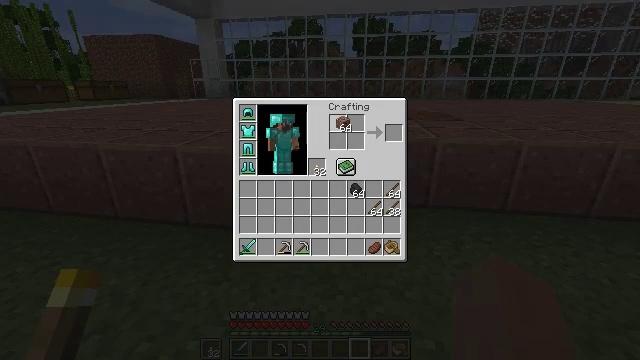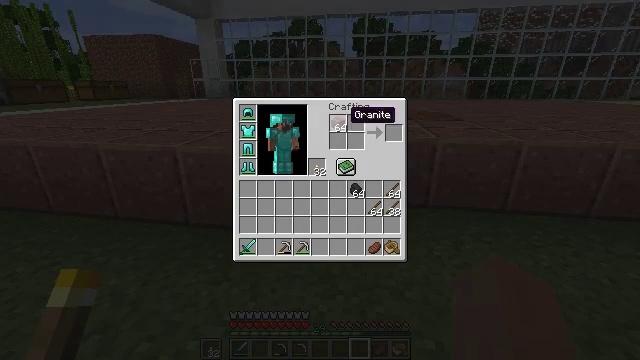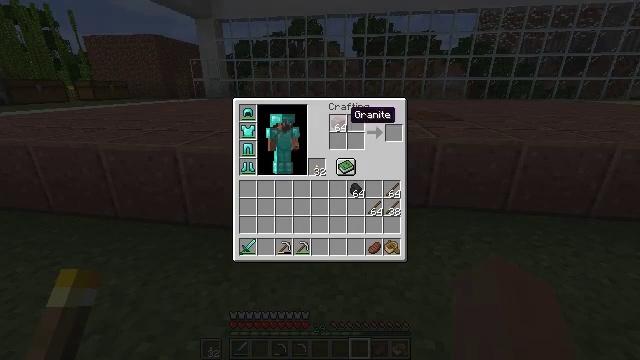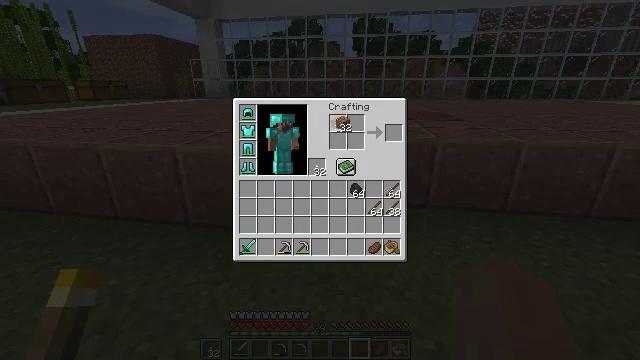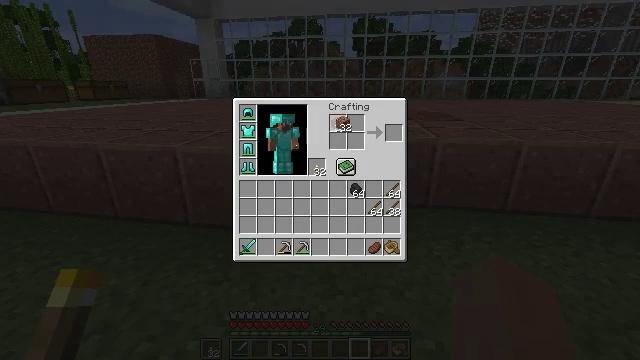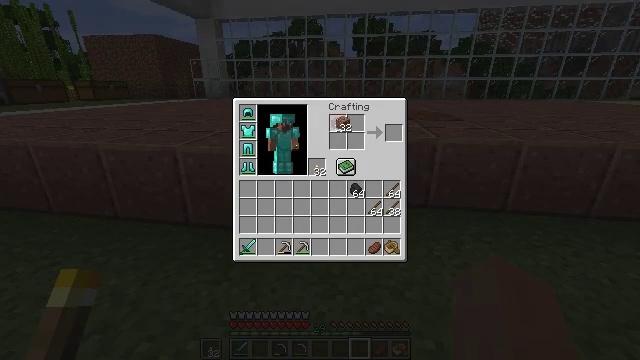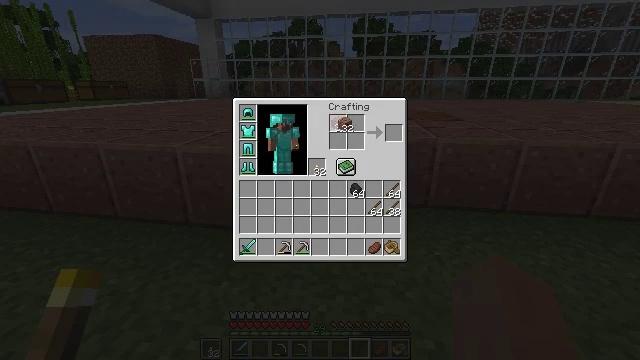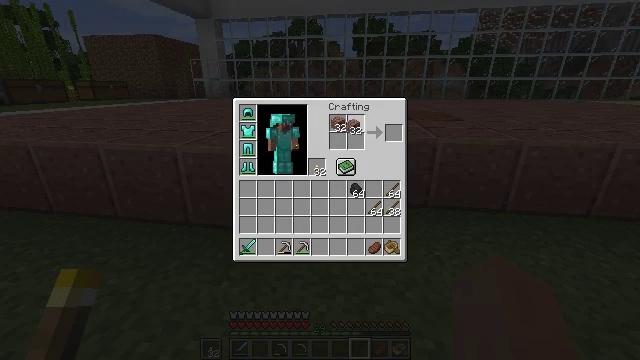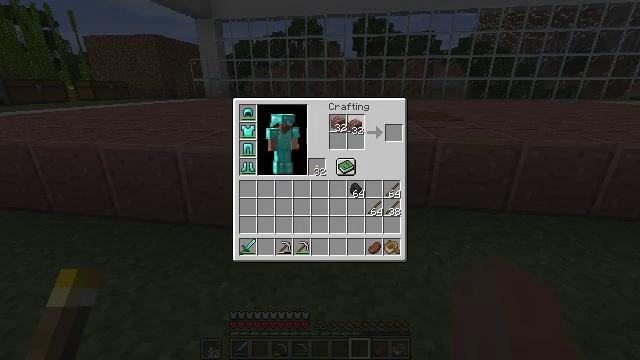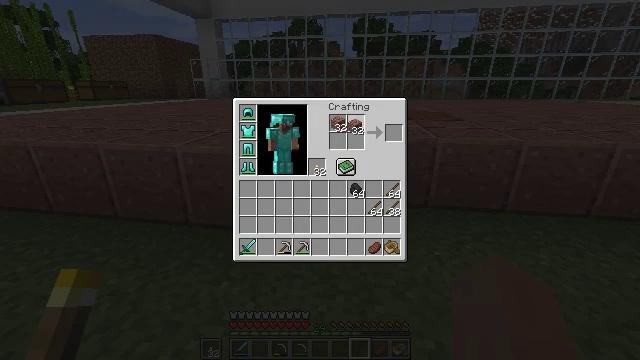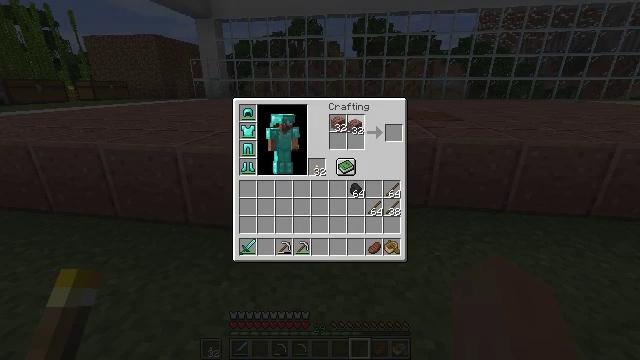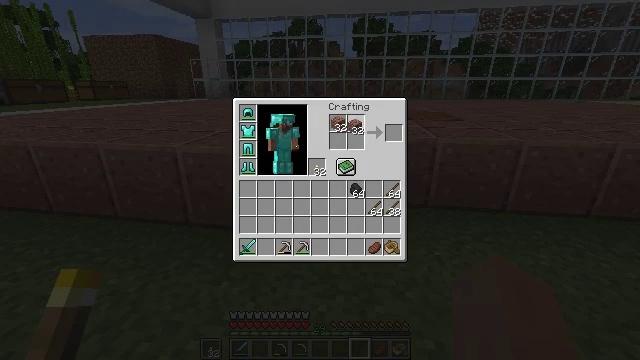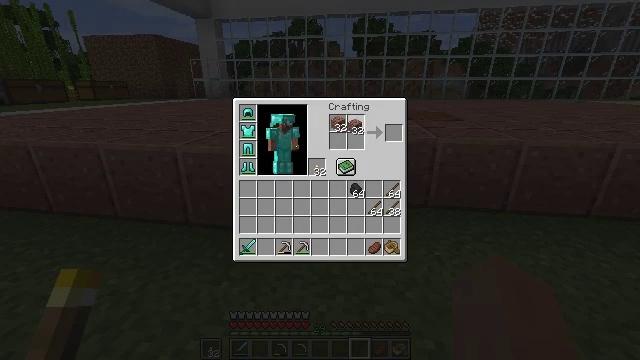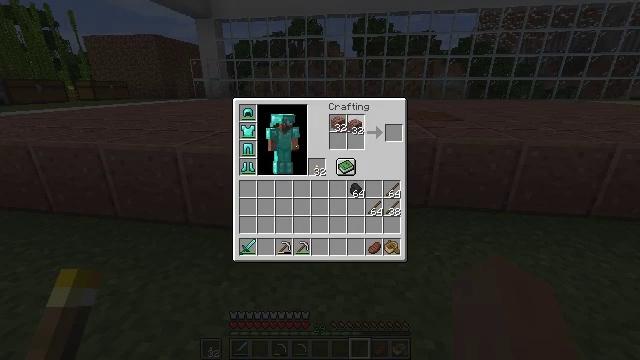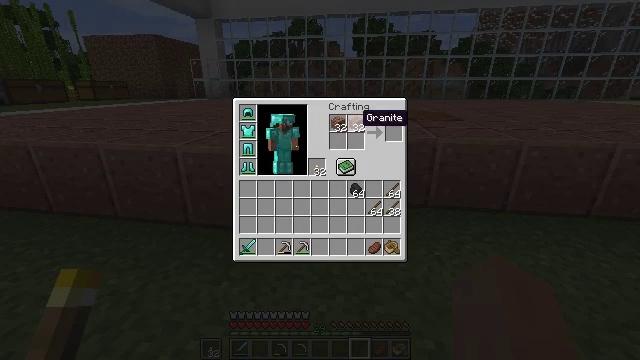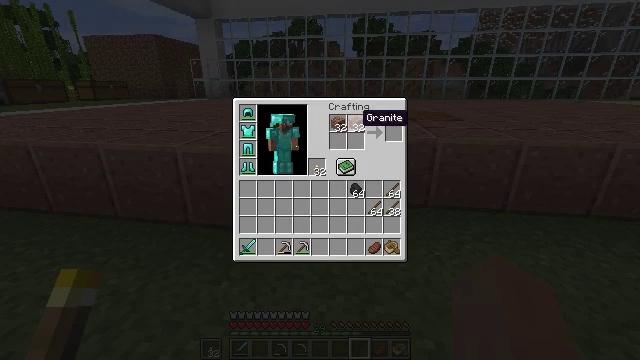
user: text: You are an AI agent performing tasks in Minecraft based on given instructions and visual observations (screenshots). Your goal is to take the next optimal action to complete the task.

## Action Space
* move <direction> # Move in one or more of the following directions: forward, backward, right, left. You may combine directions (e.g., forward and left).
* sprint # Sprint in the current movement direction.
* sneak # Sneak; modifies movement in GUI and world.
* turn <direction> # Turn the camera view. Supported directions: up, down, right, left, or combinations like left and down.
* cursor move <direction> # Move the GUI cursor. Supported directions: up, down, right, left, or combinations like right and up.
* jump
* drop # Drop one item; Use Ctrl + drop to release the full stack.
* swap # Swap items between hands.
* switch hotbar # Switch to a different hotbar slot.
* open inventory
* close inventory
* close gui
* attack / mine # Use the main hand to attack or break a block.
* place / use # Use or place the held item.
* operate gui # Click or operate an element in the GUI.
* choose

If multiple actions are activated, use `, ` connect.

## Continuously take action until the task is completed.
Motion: motion action
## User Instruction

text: Make polished granite by combining granite blocks.
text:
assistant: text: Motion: no_op
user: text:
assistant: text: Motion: no_op
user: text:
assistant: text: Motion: choose
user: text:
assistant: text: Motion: choose
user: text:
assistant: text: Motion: choose
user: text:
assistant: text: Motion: choose
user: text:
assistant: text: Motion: cursor move right
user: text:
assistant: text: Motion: no_op
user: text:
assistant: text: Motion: no_op
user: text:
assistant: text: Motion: no_op
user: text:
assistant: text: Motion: operate gui
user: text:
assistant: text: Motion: operate gui
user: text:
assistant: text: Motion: operate gui
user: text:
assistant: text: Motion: no_op
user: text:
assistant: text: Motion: no_op
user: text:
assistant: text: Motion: no_op
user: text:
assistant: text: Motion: no_op
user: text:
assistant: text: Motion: no_op
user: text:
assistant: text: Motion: choose
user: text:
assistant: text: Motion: choose
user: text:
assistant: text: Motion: choose
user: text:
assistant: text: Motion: no_op
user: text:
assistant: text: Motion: no_op
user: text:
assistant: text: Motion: no_op
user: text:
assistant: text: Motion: no_op
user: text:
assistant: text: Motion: no_op
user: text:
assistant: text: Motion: operate gui
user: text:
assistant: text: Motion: operate gui
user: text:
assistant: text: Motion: operate gui
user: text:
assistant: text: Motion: no_op